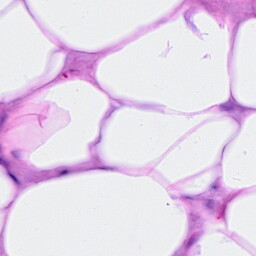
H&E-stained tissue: Breast